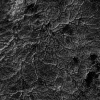
Atmospheric dust classification: not_dusty